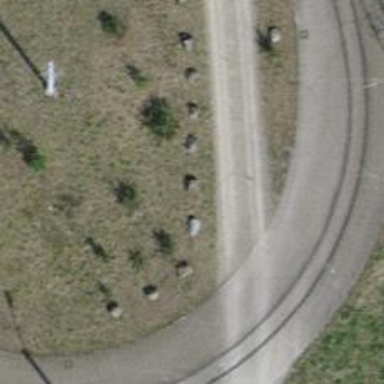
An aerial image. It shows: Block barrier.